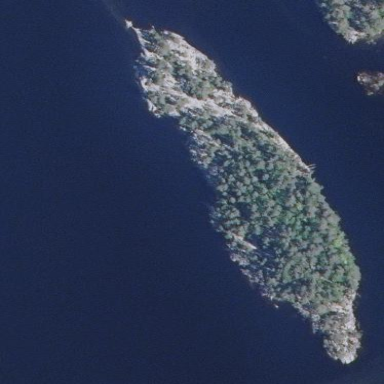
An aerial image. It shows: Islet.